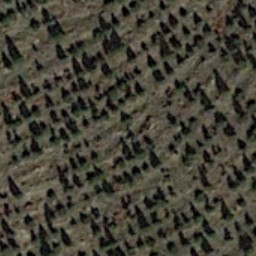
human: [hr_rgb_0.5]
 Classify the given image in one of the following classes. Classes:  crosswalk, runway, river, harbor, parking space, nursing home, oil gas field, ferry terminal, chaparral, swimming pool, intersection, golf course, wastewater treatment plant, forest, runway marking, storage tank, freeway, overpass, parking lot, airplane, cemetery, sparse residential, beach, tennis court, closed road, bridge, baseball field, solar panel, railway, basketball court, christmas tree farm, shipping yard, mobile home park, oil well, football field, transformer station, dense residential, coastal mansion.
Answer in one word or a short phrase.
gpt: christmas tree farm